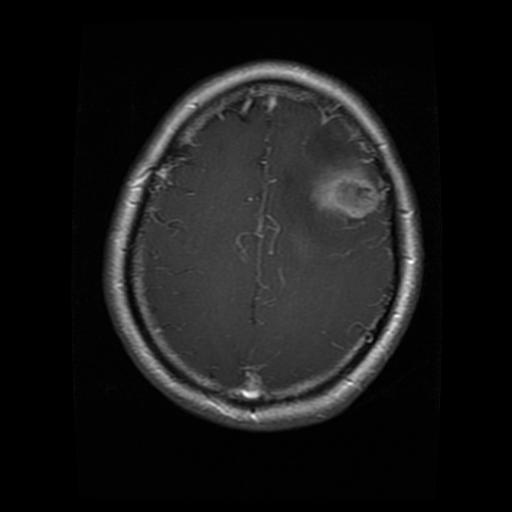
Label: glioma